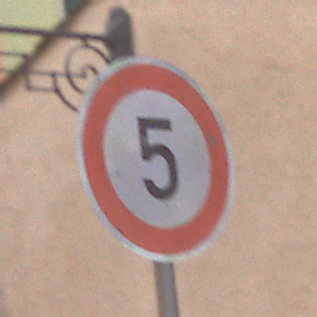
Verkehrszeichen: Geschwindigkeit5
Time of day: Midday
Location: Outdoor (Urban)
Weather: Overcast
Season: NotSpecified
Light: Natural